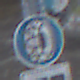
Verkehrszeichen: SchneekettenVorgeschrieben
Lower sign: HinweisDurchSinnbild16
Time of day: MorningAfternoon
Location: Outdoor (Suburban)
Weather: Overcast
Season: NotSpecified
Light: Natural